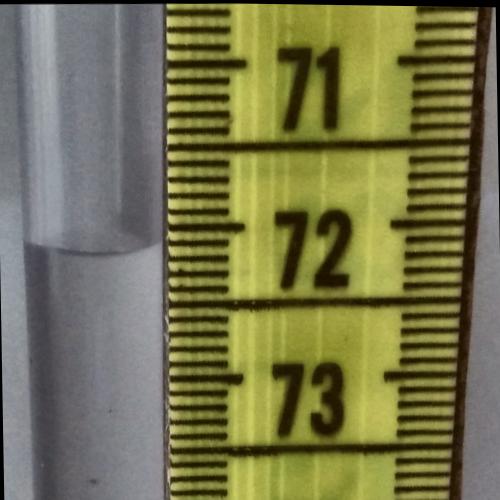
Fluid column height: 72.1 cm